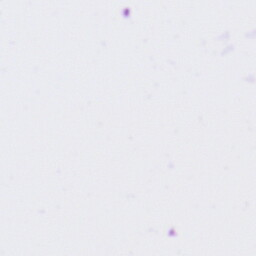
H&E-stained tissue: Tonsil